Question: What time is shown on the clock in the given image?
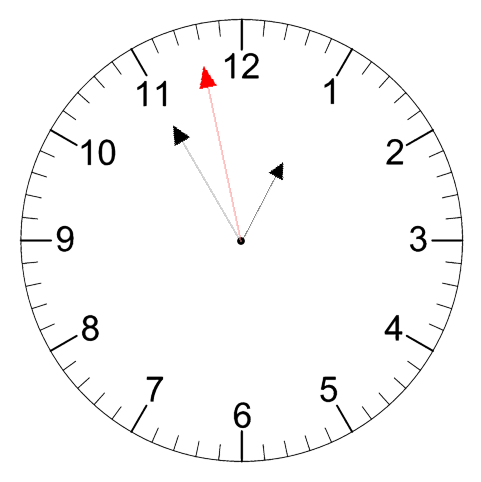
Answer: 12:54:58